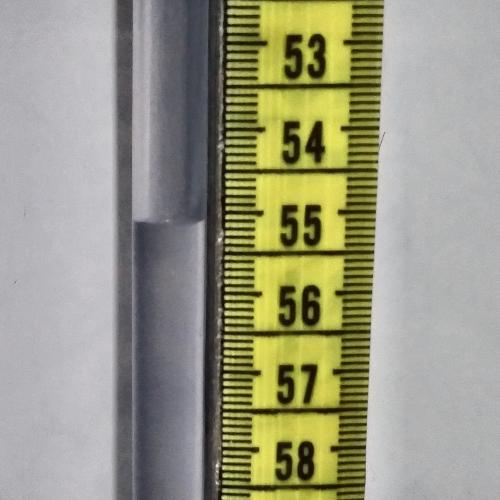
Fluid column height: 55.1 cm